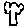
Label: tree